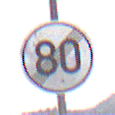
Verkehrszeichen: EndeGeschwindigkeit80
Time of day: MorningAfternoon
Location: Outdoor (Nature)
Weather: PartlyCloudy
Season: Winter
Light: Natural